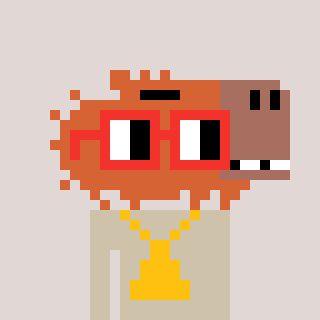
a pixel art character with square red glasses, a capybara-shaped head and a bege-colored body on a warm background